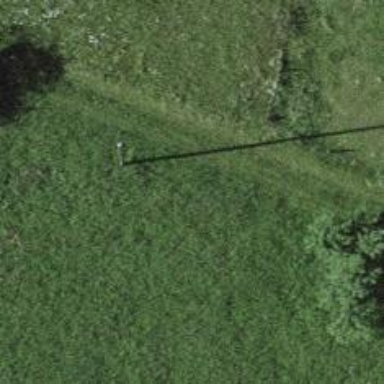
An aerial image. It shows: Grass track with grade4 surface.